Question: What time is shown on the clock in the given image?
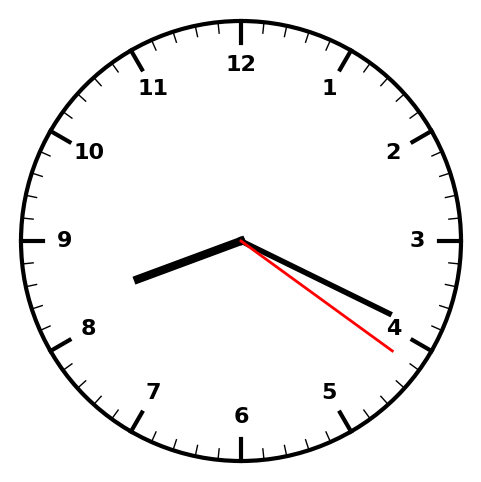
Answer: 08:19:21